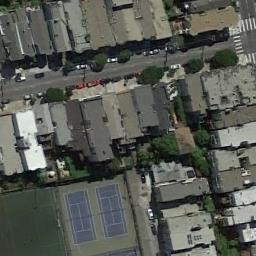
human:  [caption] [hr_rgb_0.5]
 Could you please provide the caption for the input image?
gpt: There are two tennis courts that don't go in the same direction .

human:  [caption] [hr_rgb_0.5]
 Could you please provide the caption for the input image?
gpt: The tennis court is next to some buildings and trees .

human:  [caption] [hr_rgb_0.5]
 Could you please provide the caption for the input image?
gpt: Tennis court next to a large residential area, Next to the lawn .

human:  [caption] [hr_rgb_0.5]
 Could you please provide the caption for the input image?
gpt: Many buildings are beside the tennis courts .

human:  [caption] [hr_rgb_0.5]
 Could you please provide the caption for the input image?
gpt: There are many buildings beside the tennis courts .